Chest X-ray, PA view. Patient: 44 years old, sex M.
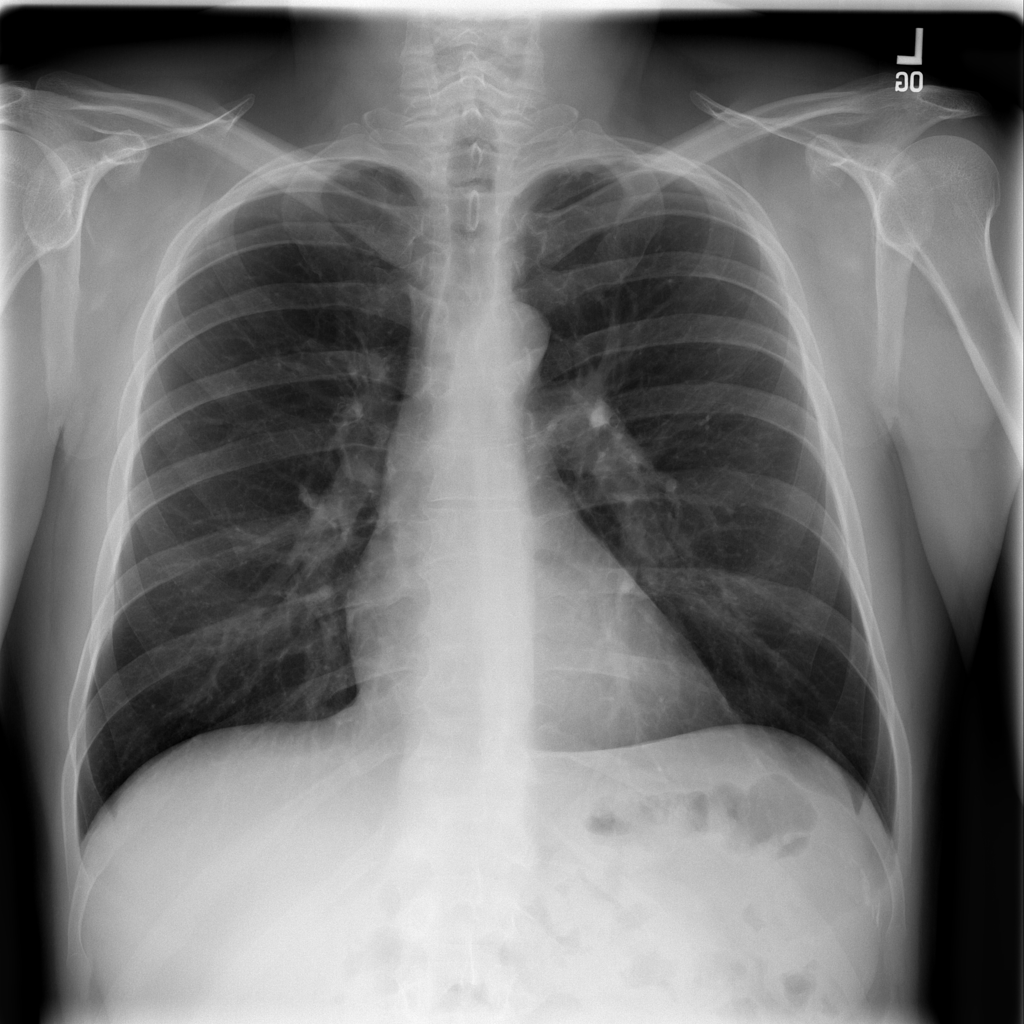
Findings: No Finding